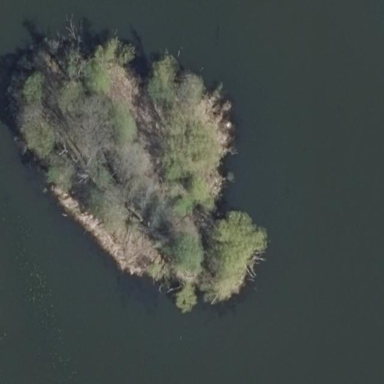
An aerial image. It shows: Islet of deciduous broadleaved woodland.